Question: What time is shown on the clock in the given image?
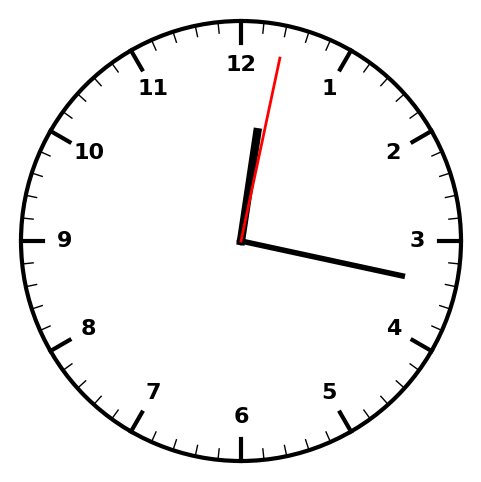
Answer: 12:17:02